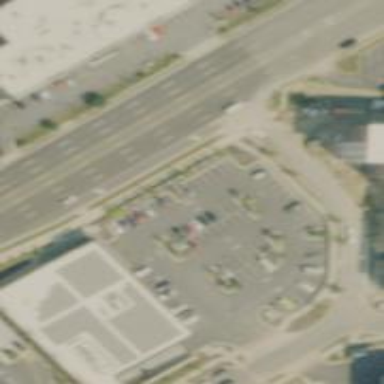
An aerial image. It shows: Retail building housing supermarket.